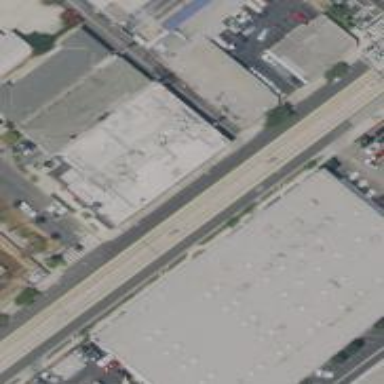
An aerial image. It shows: Secondary road with asphalt surface surrounded by commercial establishments.